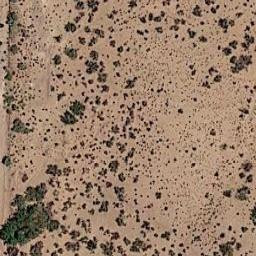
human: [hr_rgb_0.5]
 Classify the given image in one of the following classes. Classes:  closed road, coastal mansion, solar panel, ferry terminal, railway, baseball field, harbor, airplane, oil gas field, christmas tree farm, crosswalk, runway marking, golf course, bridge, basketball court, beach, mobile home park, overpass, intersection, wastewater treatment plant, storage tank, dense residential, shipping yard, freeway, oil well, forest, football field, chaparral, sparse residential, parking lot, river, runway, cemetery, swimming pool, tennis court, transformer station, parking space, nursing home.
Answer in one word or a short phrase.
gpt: chaparral